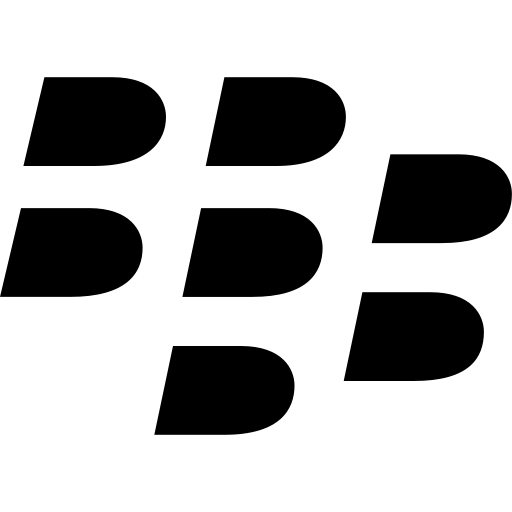
Tags: icon, FontAwesome, fa-icon, brand, blackberry